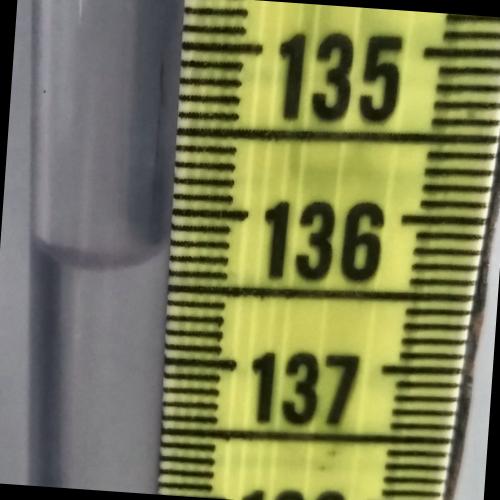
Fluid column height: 136.3 cm